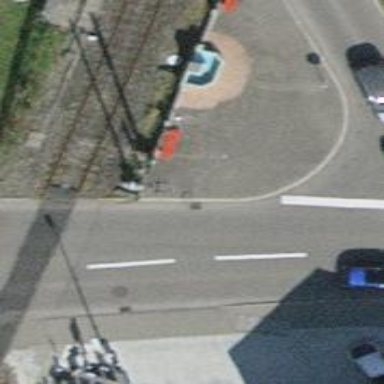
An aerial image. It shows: Red bench.